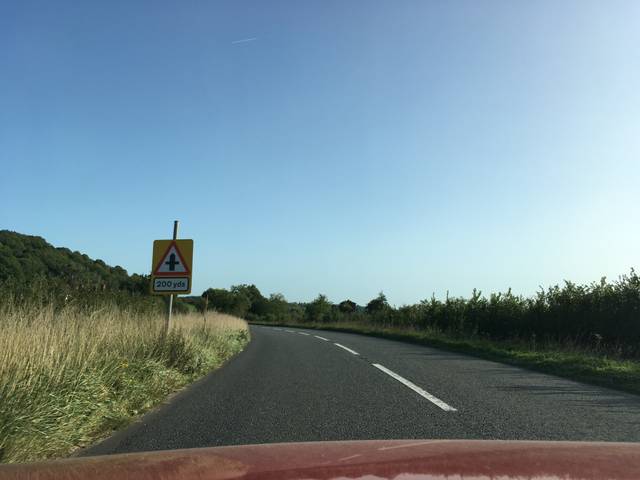
Region: United Kingdom
Coordinates: 51.943, -2.299